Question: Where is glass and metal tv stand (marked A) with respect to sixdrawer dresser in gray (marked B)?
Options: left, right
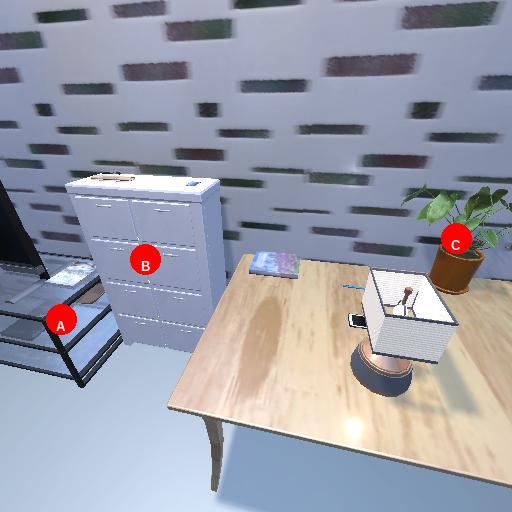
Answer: left